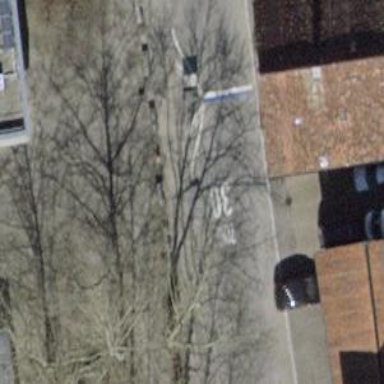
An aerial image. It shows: Pedestrian road with paving stones.